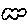
Label: cloud